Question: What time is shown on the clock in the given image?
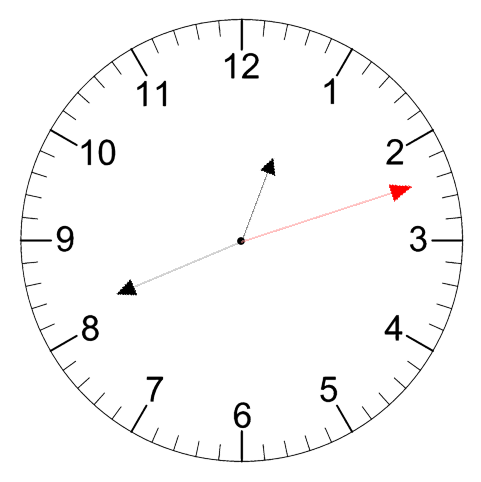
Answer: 12:41:12